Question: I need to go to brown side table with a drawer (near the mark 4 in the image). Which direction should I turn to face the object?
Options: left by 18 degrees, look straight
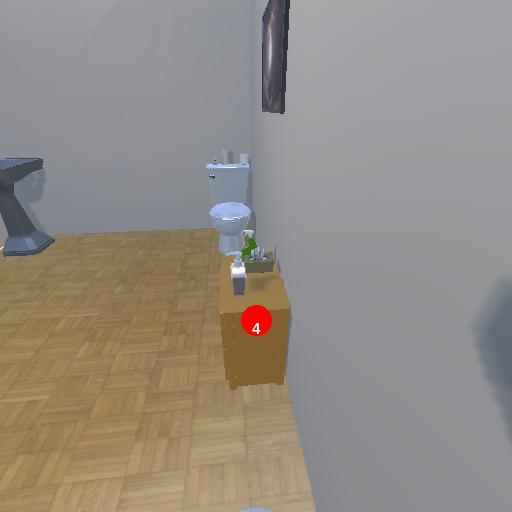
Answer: left by 18 degrees